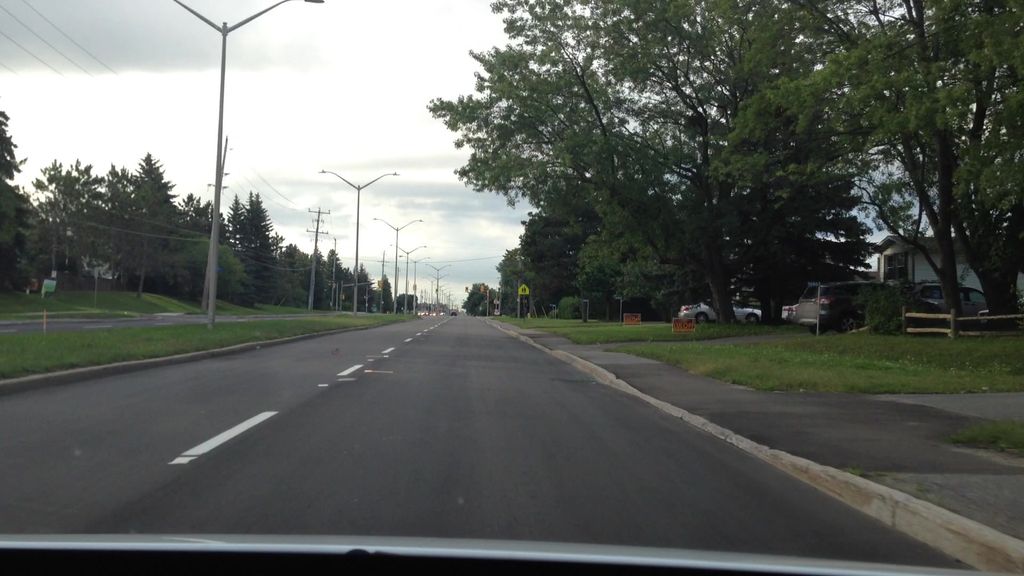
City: ottawa-gatineau